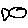
Label: fish